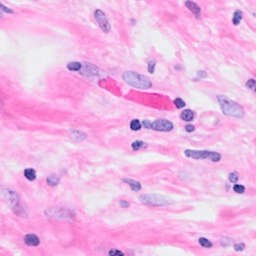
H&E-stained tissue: Breast